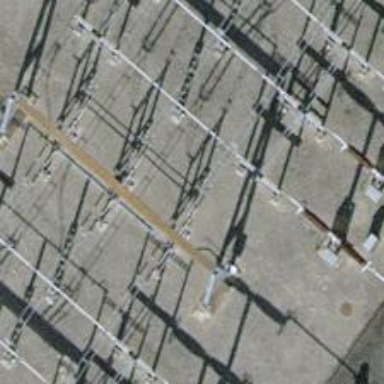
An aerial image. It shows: Busbar power line.